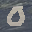
Label: 0